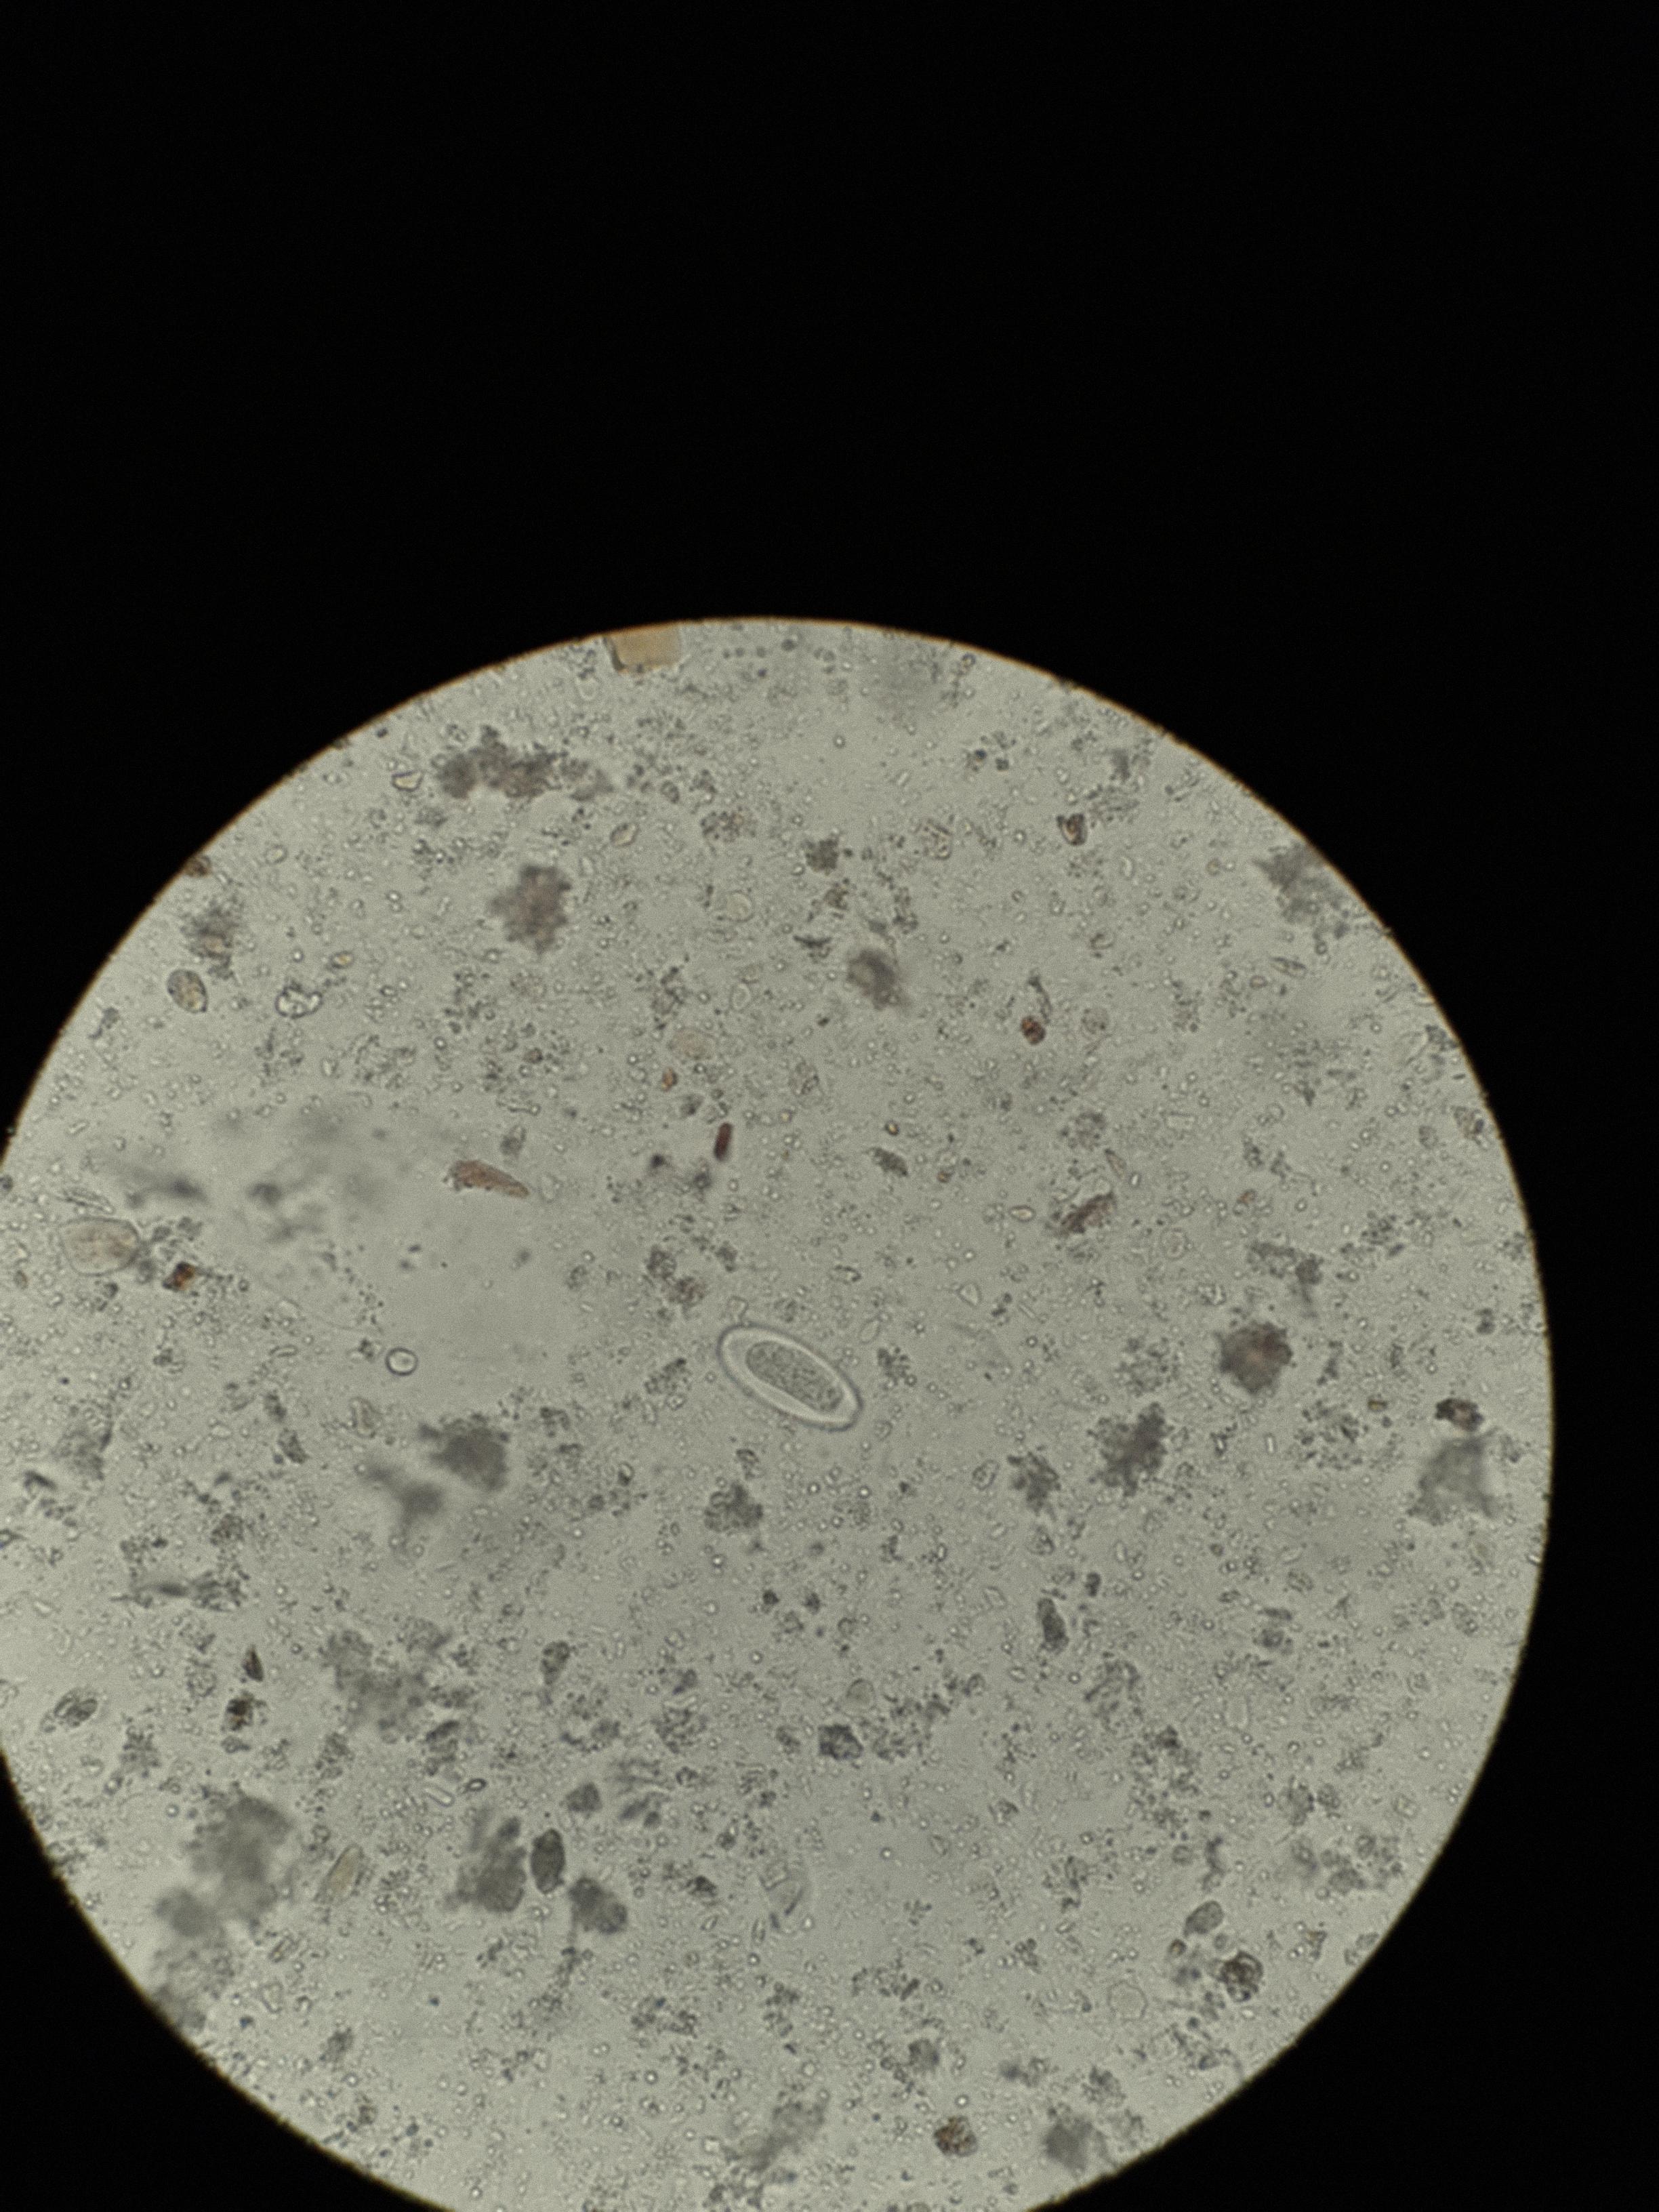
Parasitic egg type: Enterobius vermicularis